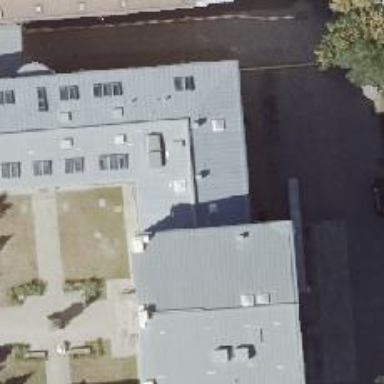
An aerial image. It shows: University office.